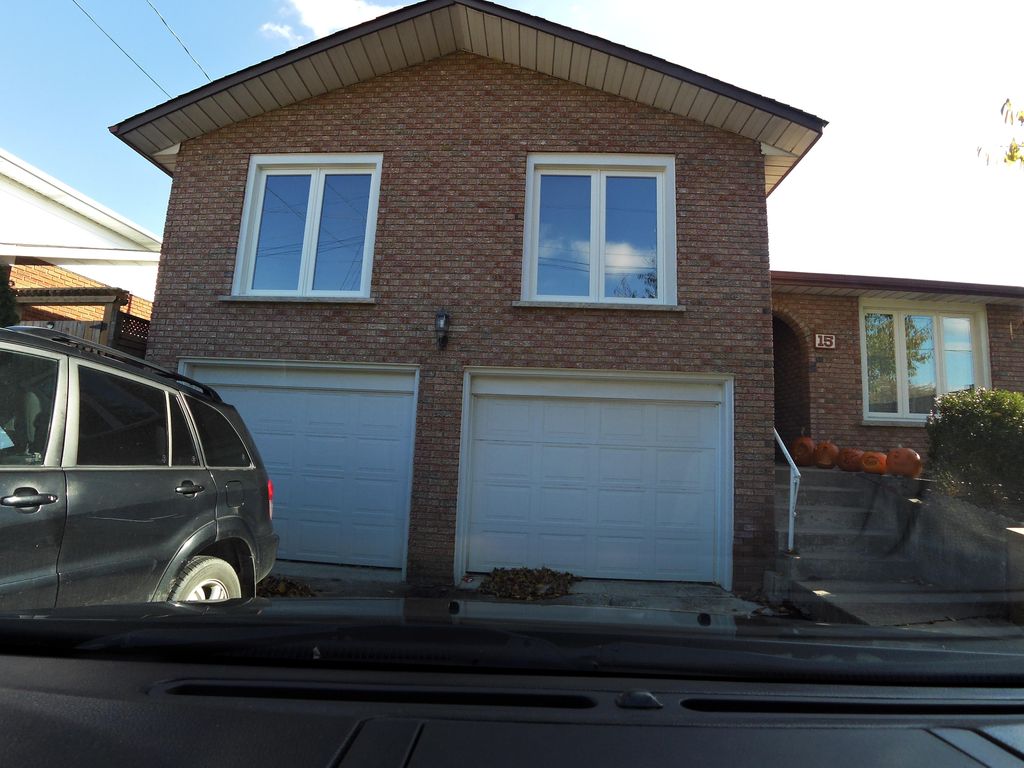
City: hamilton